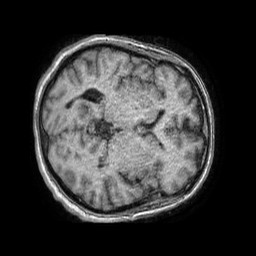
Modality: T1w
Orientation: axial
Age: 62
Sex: male
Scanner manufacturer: philips
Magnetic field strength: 1.5 T
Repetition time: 0.007701 s
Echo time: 0.00354 s